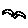
Label: bird